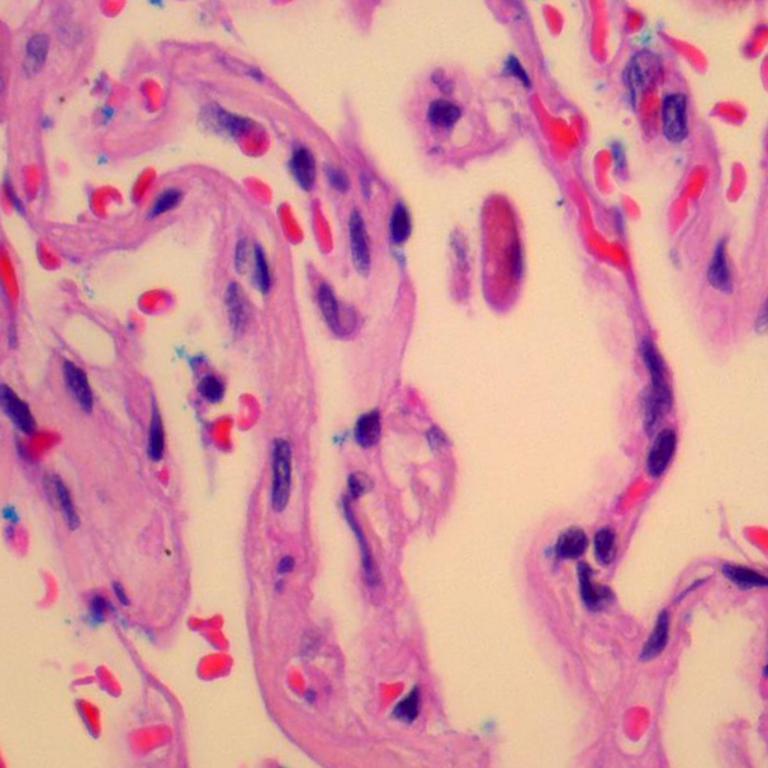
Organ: lung
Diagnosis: benign